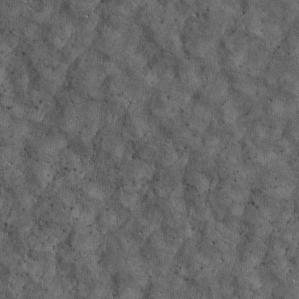
Label: non_frost